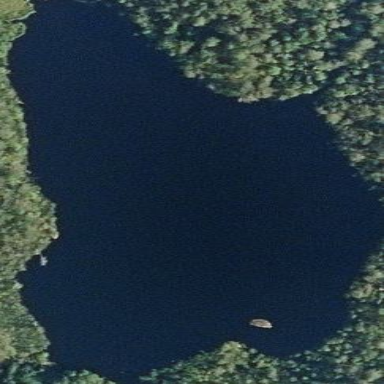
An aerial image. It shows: Pond surrounded by natural water.